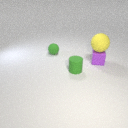
small purple rubber cube behind small green rubber cylinder